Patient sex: M
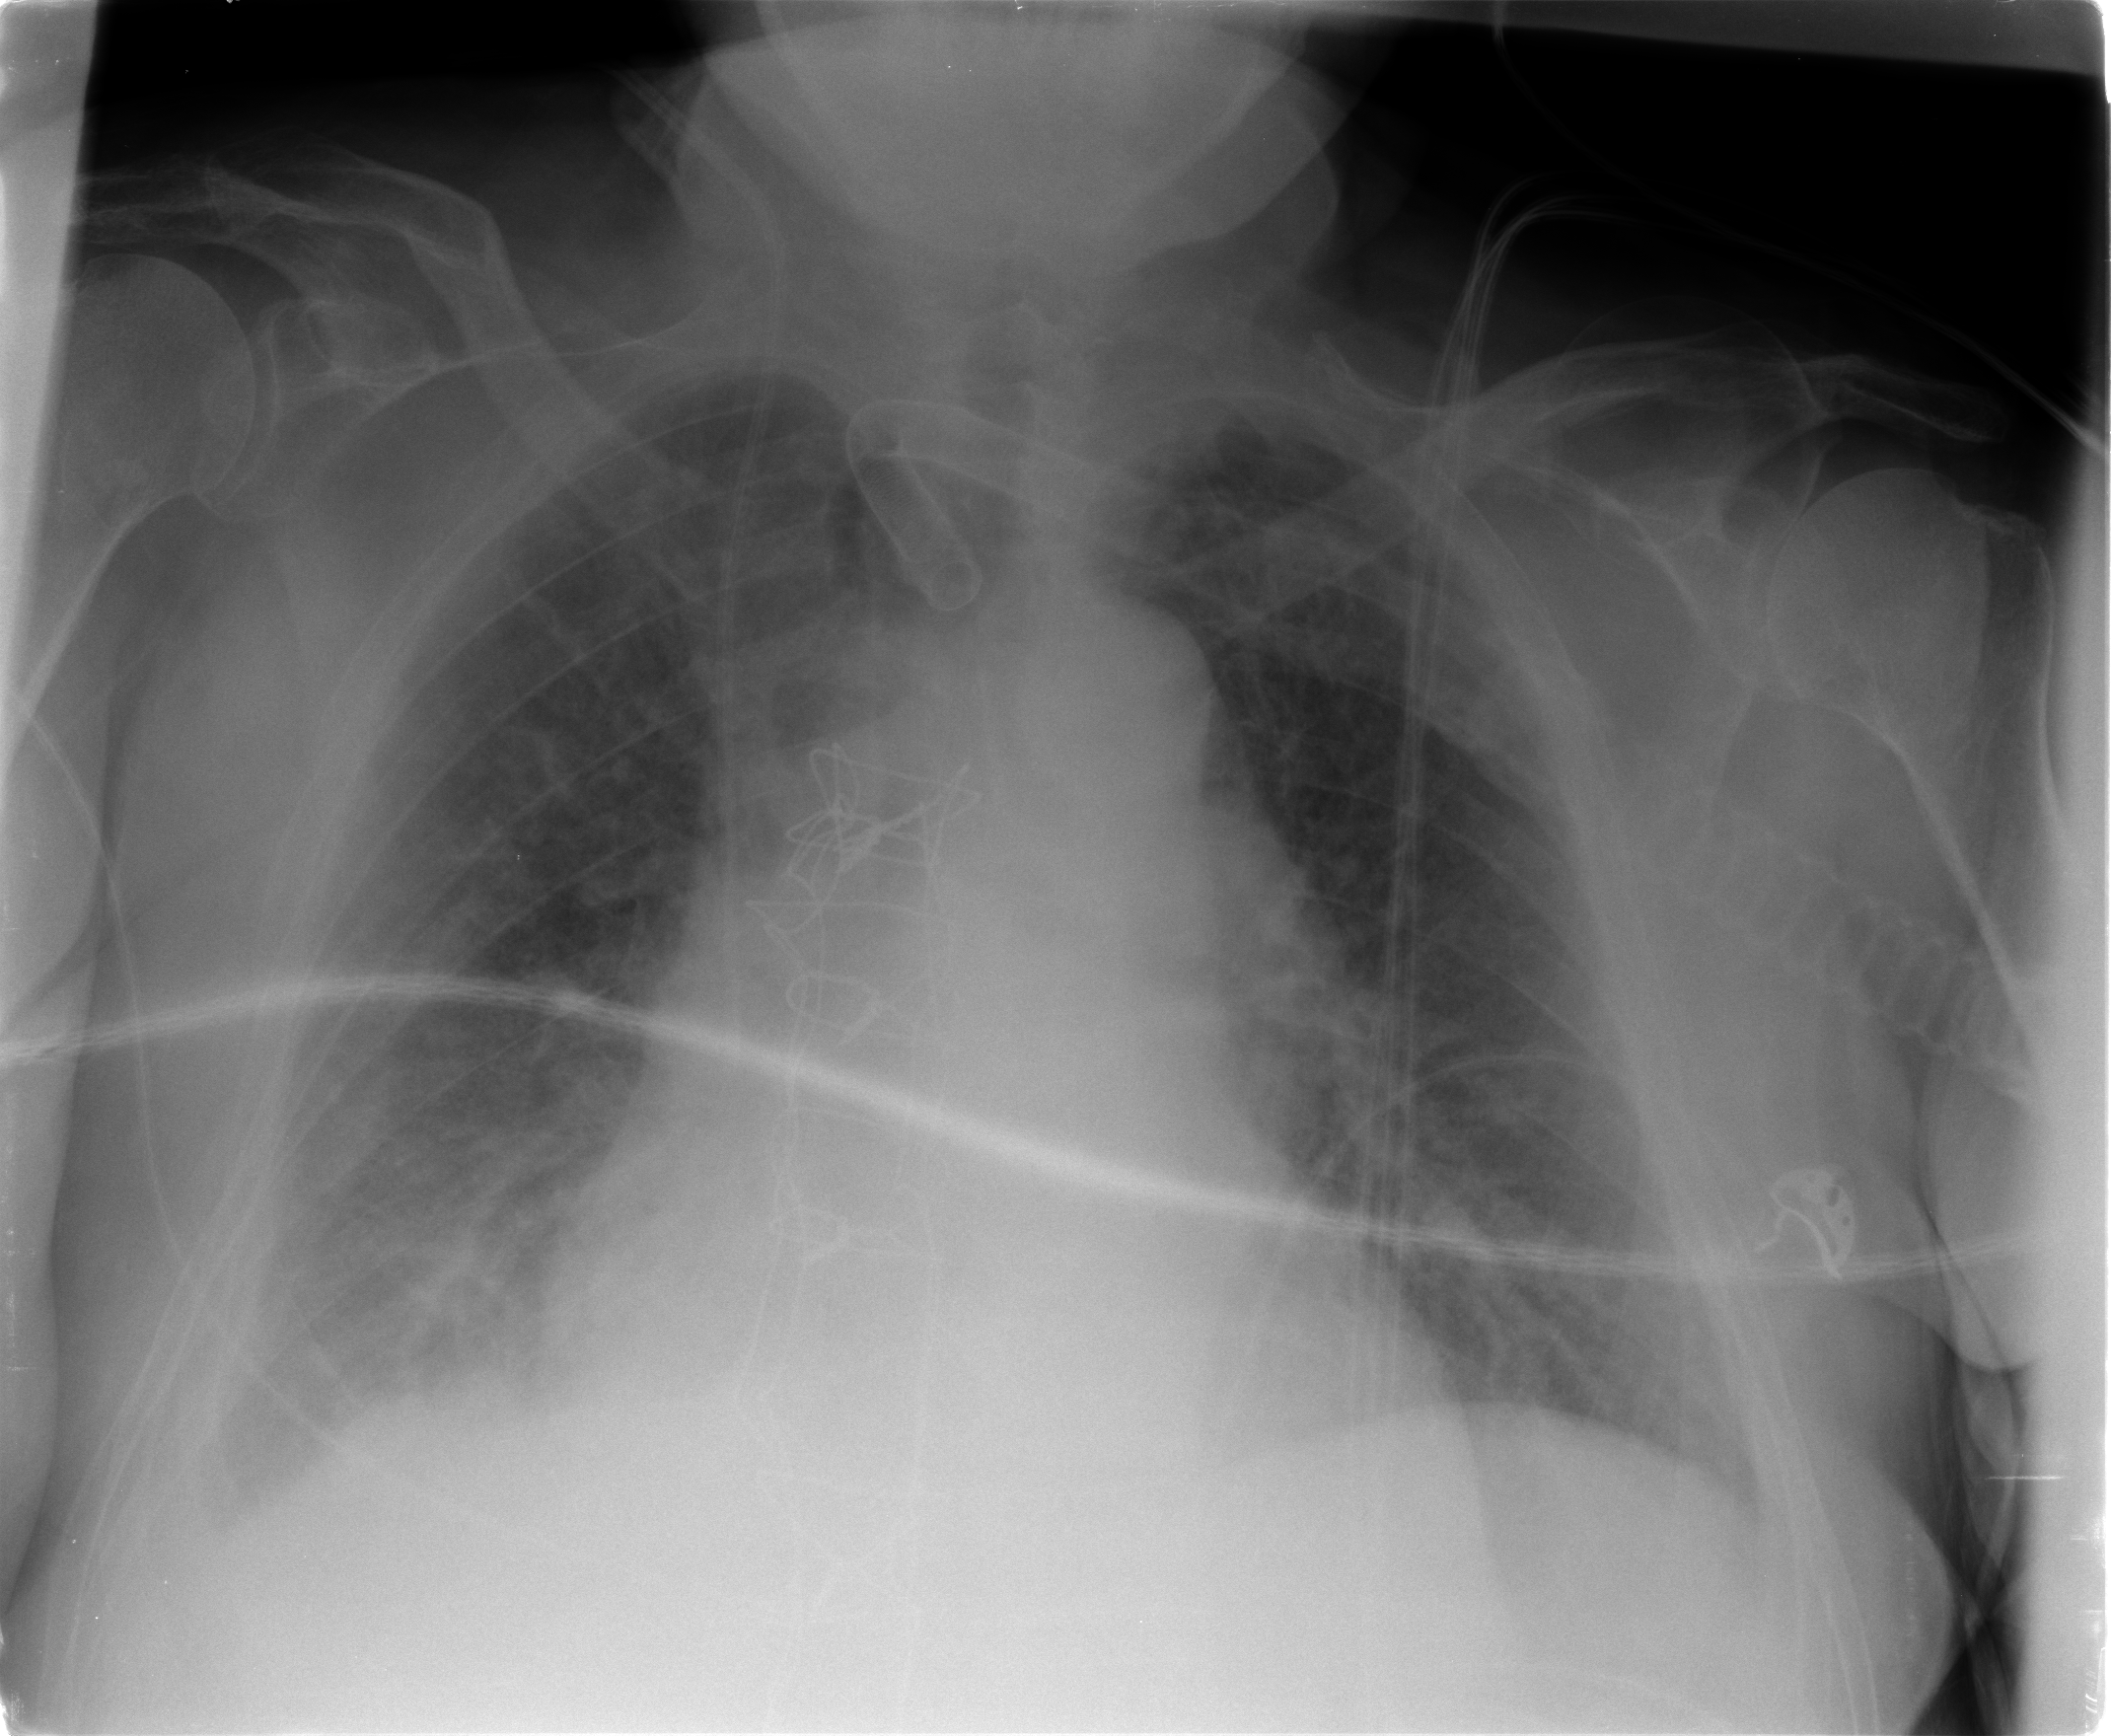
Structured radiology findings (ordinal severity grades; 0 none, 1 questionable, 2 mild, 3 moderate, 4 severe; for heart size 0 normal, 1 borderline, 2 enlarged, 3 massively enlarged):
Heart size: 2
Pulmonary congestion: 3
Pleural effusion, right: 2
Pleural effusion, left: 1
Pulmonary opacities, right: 2
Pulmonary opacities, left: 2
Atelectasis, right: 3
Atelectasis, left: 2